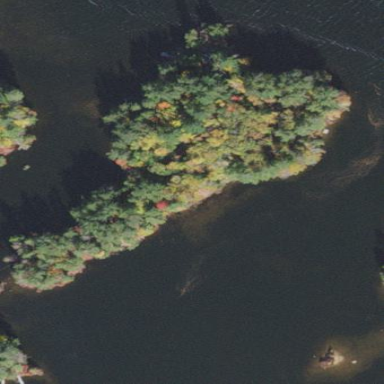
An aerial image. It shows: Island covered with woodland.